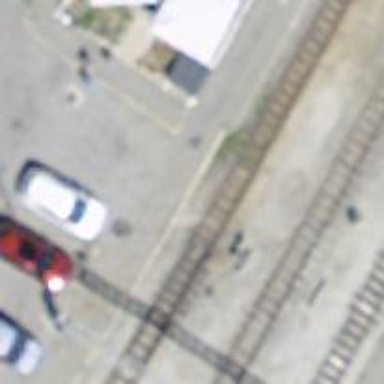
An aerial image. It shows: Railway switch.